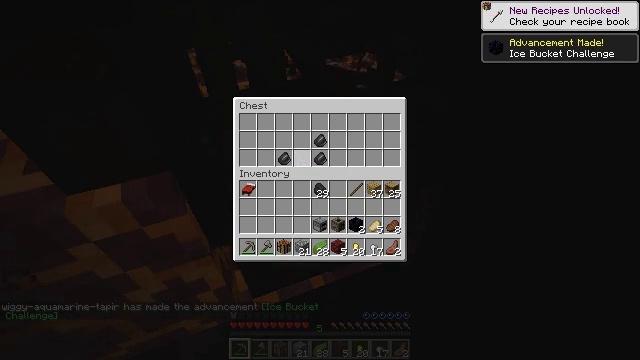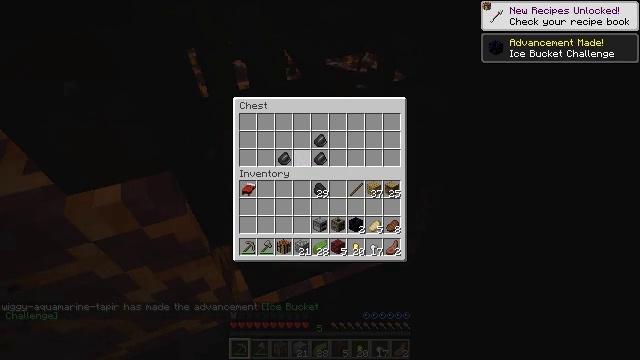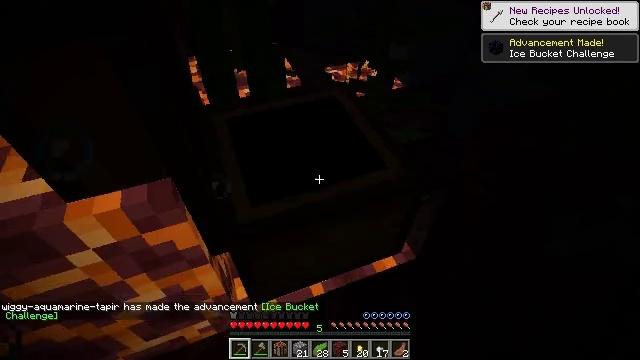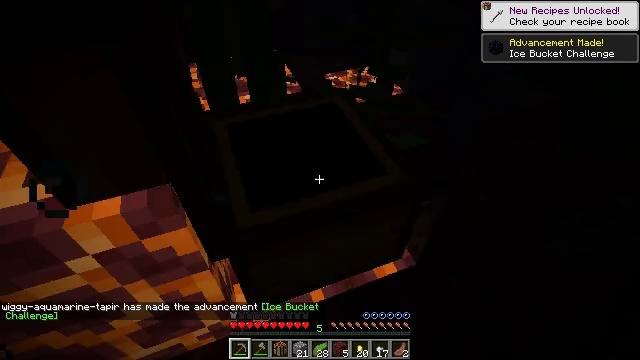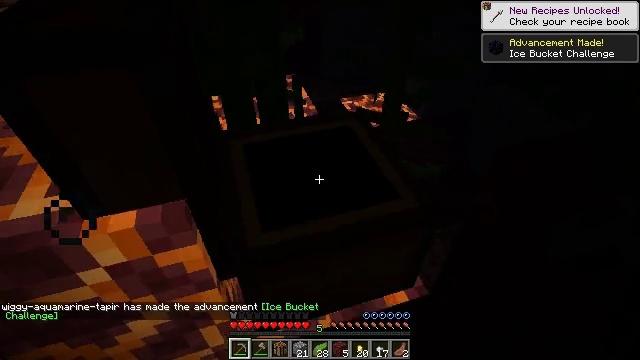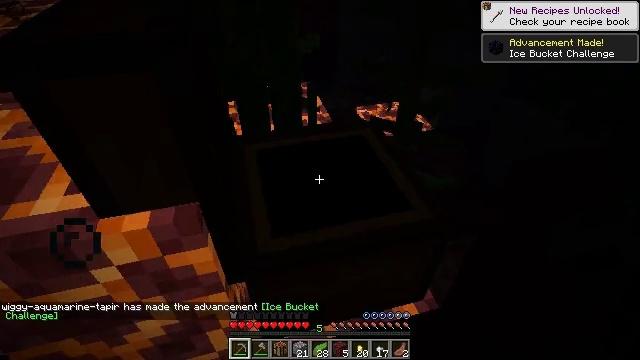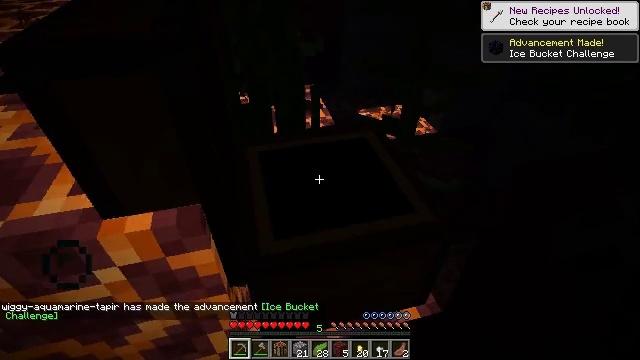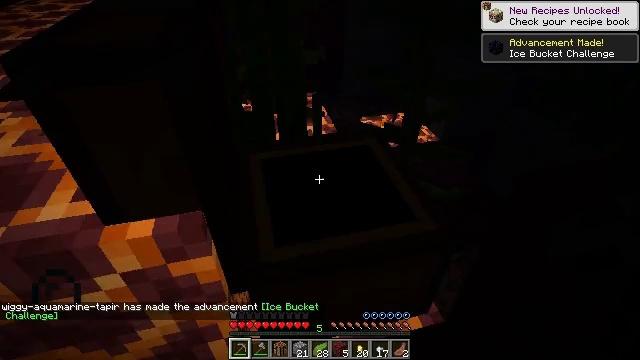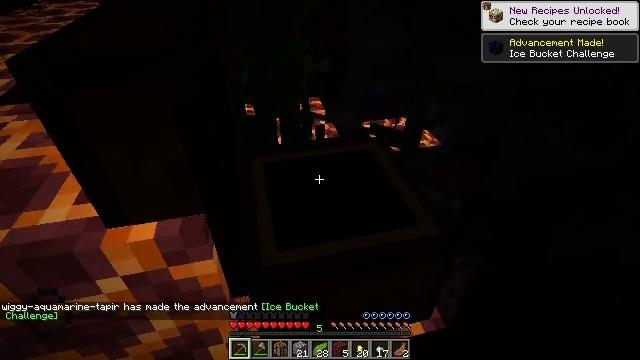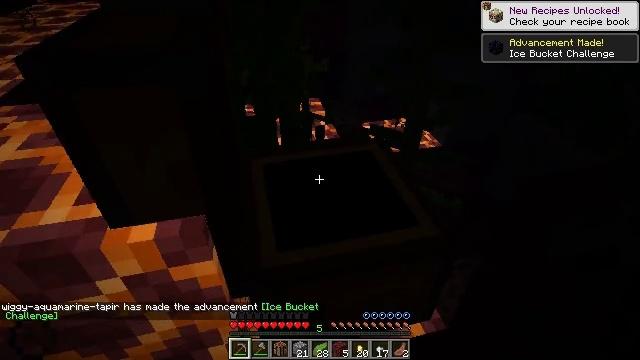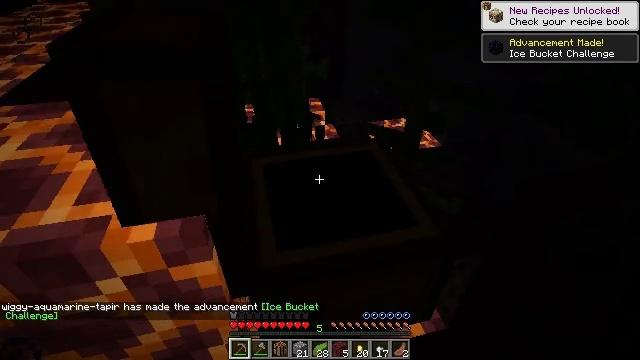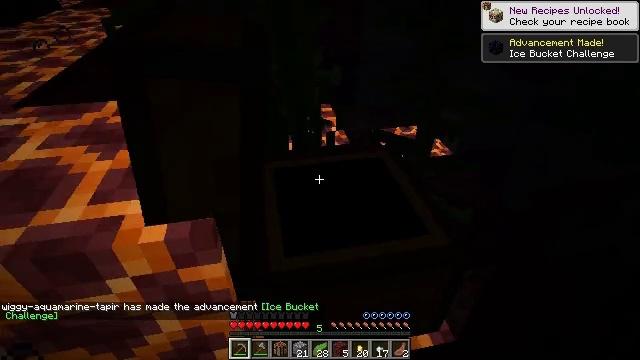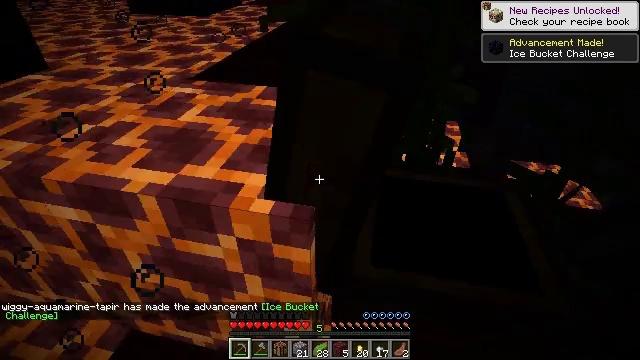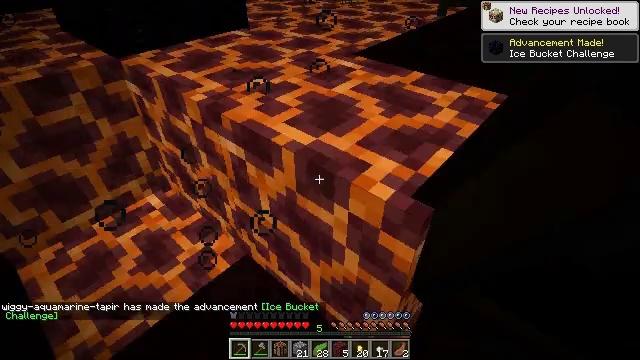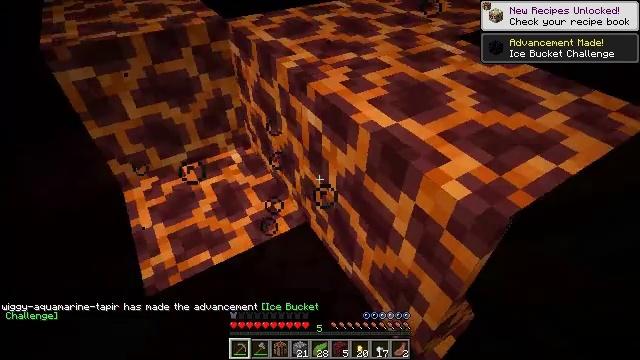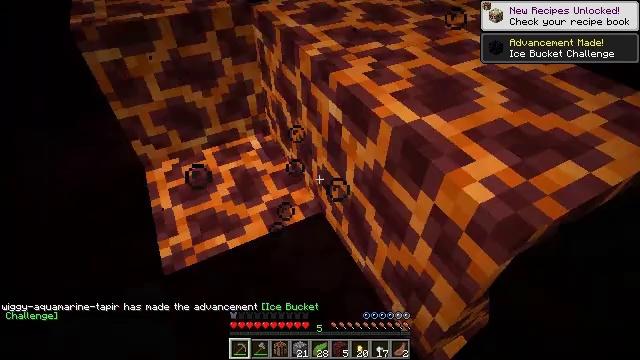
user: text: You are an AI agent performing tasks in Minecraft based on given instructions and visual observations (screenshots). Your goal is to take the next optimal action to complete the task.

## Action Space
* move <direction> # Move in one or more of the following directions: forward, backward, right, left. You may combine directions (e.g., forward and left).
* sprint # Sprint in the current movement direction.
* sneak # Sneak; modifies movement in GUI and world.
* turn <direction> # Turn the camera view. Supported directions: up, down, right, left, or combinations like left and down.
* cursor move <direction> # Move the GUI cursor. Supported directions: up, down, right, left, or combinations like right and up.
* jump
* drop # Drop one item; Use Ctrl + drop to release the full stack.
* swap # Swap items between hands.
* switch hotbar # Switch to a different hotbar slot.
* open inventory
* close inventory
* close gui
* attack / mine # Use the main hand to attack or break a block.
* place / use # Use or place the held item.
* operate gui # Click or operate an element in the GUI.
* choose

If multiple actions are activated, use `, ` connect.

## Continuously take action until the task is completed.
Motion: motion action
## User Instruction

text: Harvest kelp plant in the water.
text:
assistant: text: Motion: no_op
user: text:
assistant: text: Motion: cursor move up
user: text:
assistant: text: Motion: turn up, close gui
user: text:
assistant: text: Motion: turn left and up
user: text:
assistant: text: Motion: turn left and up
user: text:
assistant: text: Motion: no_op
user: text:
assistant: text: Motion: turn up
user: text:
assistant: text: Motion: no_op
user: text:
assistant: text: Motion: no_op
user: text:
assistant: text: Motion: no_op
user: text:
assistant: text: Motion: turn left and up
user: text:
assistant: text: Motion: turn left
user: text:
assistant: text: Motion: turn left and down
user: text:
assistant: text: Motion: turn left and down
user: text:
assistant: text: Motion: move forward, turn left and down
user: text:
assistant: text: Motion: move forward, sneak, turn left and down
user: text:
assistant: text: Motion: move forward, sneak
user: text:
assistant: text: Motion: move forward, sneak
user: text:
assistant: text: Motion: move forward, sneak
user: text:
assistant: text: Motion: move forward, sneak
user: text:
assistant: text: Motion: move forward, sneak, turn left
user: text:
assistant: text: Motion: move forward, sneak, turn left and up
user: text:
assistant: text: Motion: move forward, sneak, turn left and up
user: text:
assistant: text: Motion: move forward, sneak, turn left and up
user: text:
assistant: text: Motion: move forward, sneak, turn right and up
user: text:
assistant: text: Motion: move forward, sneak, turn right and up
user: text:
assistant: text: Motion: move forward, sneak, turn up
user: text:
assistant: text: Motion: move forward, sneak
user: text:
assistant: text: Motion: move forward, sneak
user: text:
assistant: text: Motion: move forward, sneak